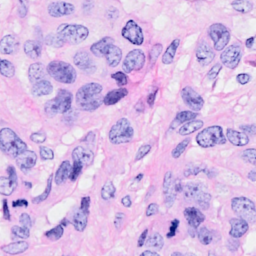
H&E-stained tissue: Breast